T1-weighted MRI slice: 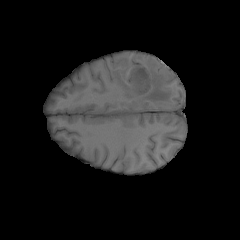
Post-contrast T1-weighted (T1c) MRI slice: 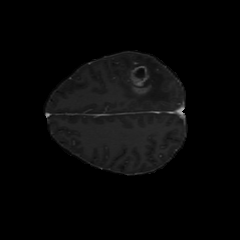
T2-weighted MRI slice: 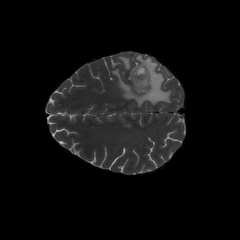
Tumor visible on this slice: yes